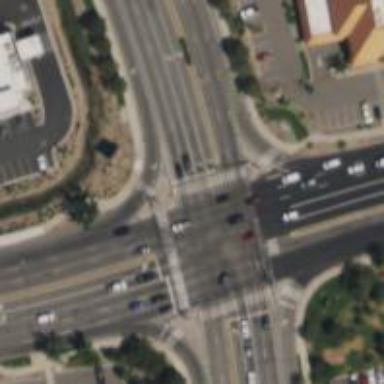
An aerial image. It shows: Secondary road with separate asphalt sidewalk.